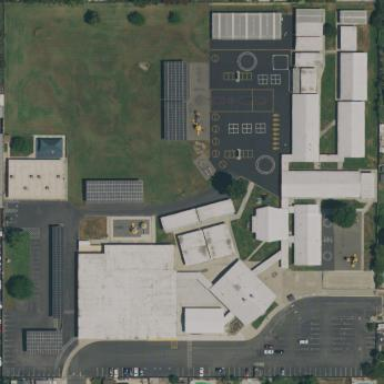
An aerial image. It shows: School.